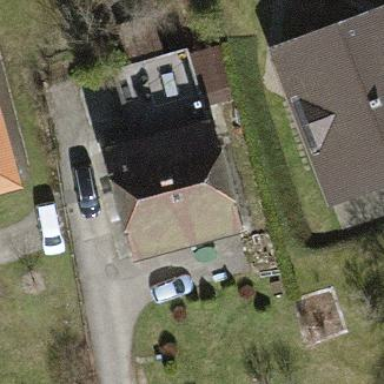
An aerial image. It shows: Detached building with half-hipped roof.